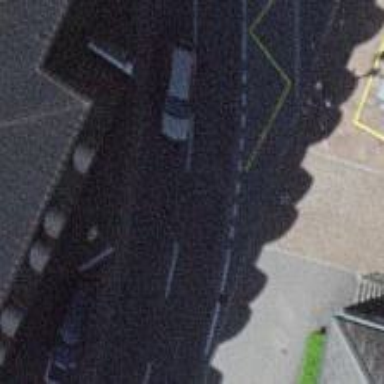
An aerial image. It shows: Pedestrian road with asphalt surface.